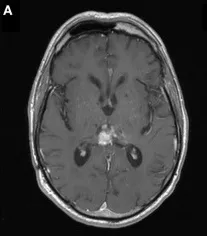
Axial.
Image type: radiology (mri)